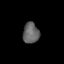
Tissue: skin
Cell type: Epithelial cells
Senescence score: 0.2733
Nuclear area (px): 330
Mean DAPI intensity: 100.118